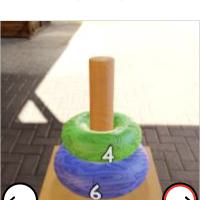
Task: sum
Answer: 10